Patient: sex F, age 59
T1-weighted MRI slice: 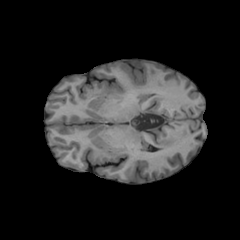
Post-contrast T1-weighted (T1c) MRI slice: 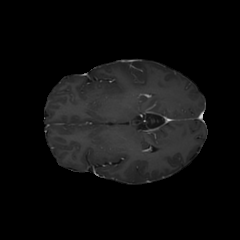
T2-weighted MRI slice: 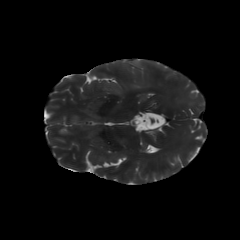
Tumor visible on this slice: yes
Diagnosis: Astrocytoma, IDH-mutant
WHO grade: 3